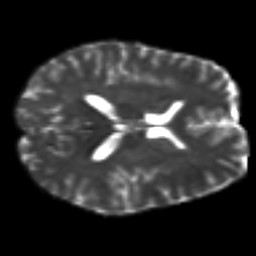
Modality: T2w
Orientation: axial
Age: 26
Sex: female
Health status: healthy
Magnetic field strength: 3 T
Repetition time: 8.4 s
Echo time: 0.0926 s